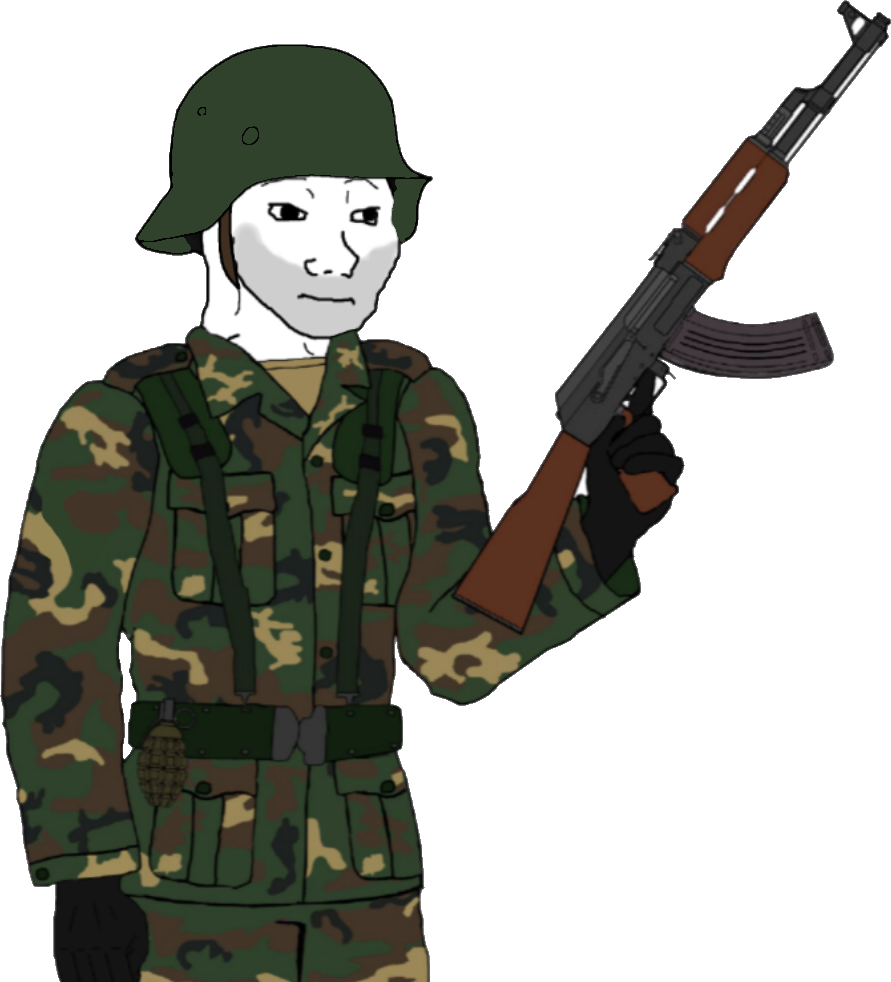
Label: 5_Doomer